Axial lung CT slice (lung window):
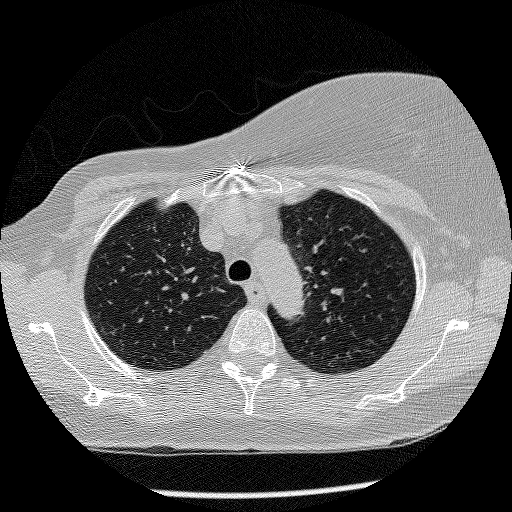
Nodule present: no